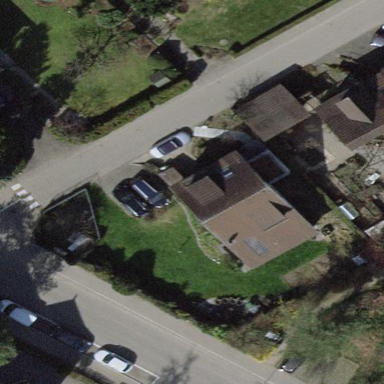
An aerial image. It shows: Detached building.